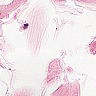
Metastatic tissue present: no